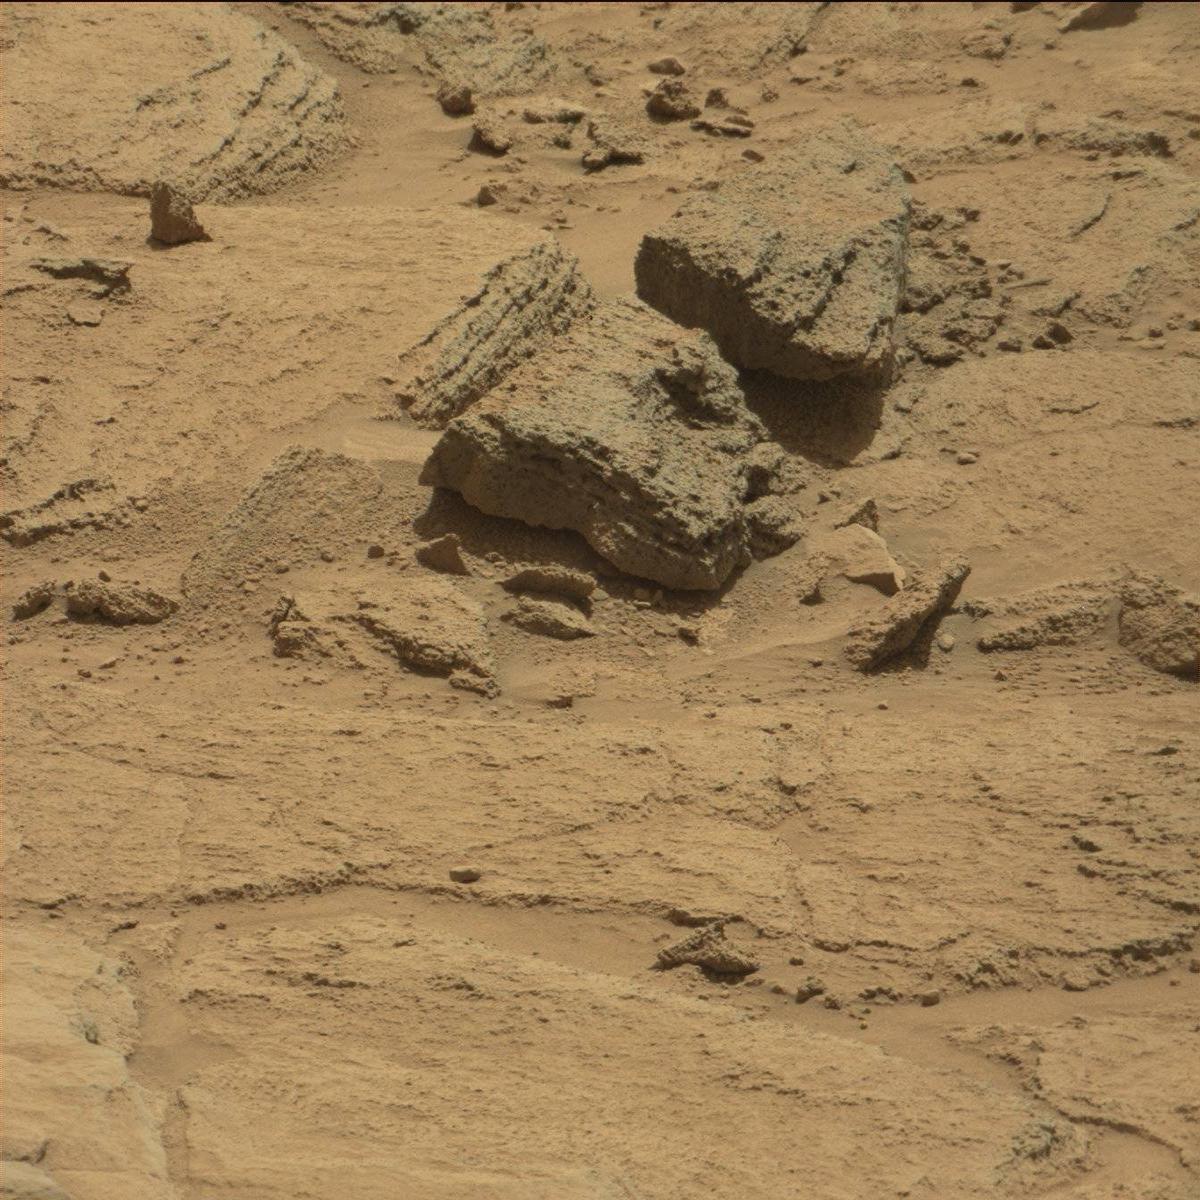
Terrain classes present: Bedrock, Rock, Sand / Soil